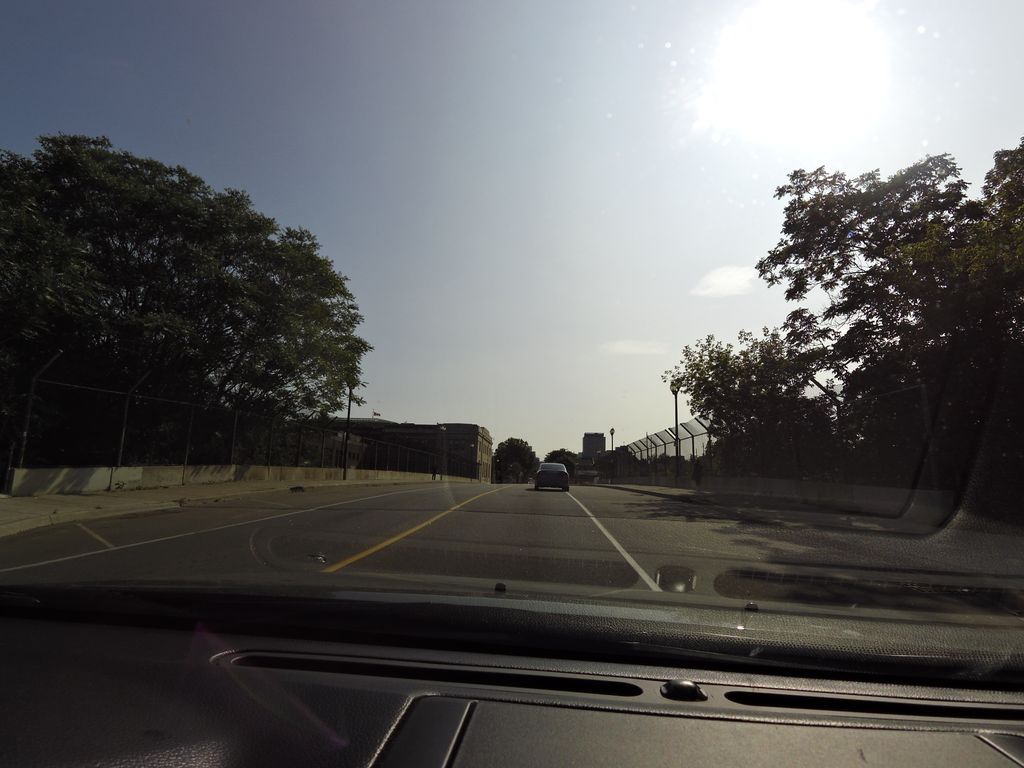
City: hamilton